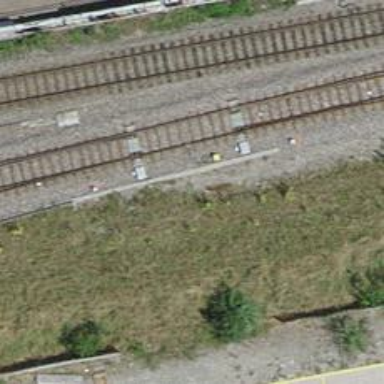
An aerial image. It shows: Rail spur with electrified contact lines for the railway.